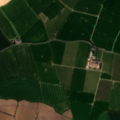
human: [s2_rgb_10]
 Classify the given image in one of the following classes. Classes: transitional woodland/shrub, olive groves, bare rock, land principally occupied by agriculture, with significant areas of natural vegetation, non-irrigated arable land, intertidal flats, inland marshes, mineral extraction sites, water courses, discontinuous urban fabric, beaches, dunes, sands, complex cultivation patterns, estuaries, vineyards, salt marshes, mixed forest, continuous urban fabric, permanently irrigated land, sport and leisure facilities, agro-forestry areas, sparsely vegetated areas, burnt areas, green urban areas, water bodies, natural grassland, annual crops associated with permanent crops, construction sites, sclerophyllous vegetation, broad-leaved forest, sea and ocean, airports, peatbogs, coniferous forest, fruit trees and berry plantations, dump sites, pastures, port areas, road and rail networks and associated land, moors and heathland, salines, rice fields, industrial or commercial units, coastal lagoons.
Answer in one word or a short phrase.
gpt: non-irrigated arable land, pastures